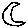
Label: moon